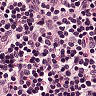
Metastatic tissue present: no